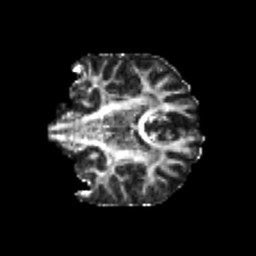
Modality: FA
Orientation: coronal
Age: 18
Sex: male
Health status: healthy
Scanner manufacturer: philips
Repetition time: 7.393 s
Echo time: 0.08599 s